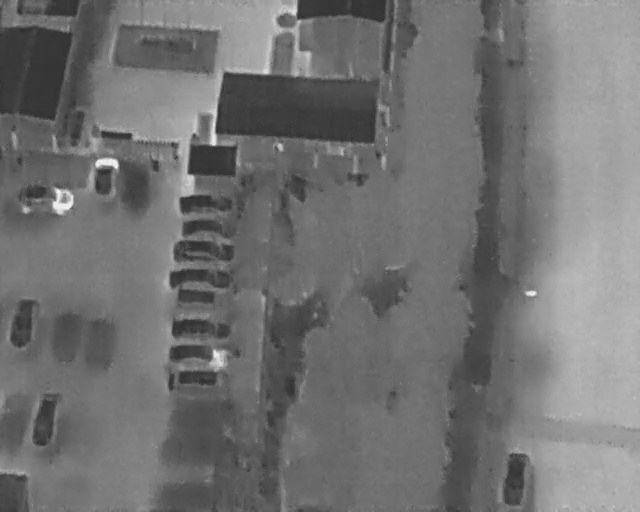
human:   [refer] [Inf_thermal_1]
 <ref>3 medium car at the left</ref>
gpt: <box>[[12, 32, 19, 37, 3], [4, 33, 9, 44, 2], [0, 60, 7, 65, 8]]</box>

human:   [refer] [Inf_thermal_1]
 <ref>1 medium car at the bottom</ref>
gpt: <box>[[28, 69, 32, 80, 2]]</box>

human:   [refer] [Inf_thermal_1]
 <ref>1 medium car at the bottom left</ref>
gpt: <box>[[2, 79, 11, 84, 7]]</box>

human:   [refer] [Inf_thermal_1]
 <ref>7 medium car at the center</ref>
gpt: <box>[[30, 34, 33, 44, 2], [30, 39, 34, 49, 2], [29, 42, 33, 55, 2], [29, 48, 32, 60, 2], [29, 53, 32, 62, 2], [29, 58, 33, 69, 2], [29, 63, 32, 75, 2]]</box>